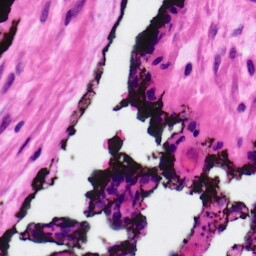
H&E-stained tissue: Ovarian